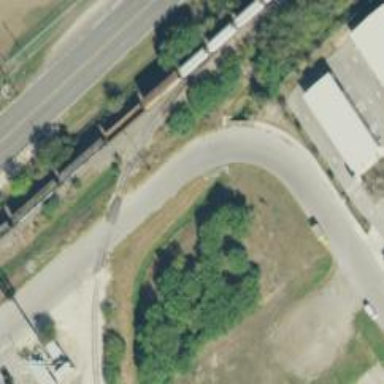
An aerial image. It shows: Wedge is used for the railway derail.